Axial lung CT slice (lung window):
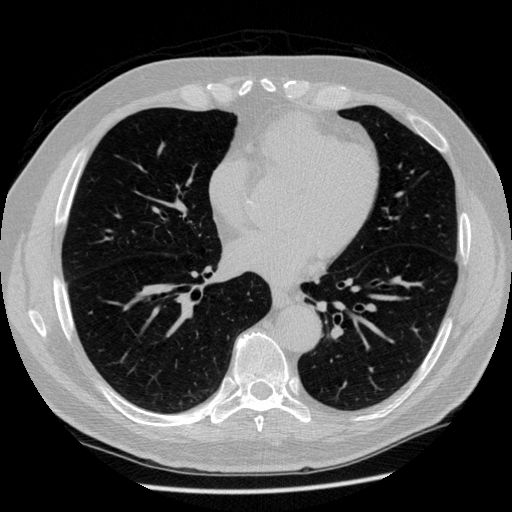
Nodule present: no